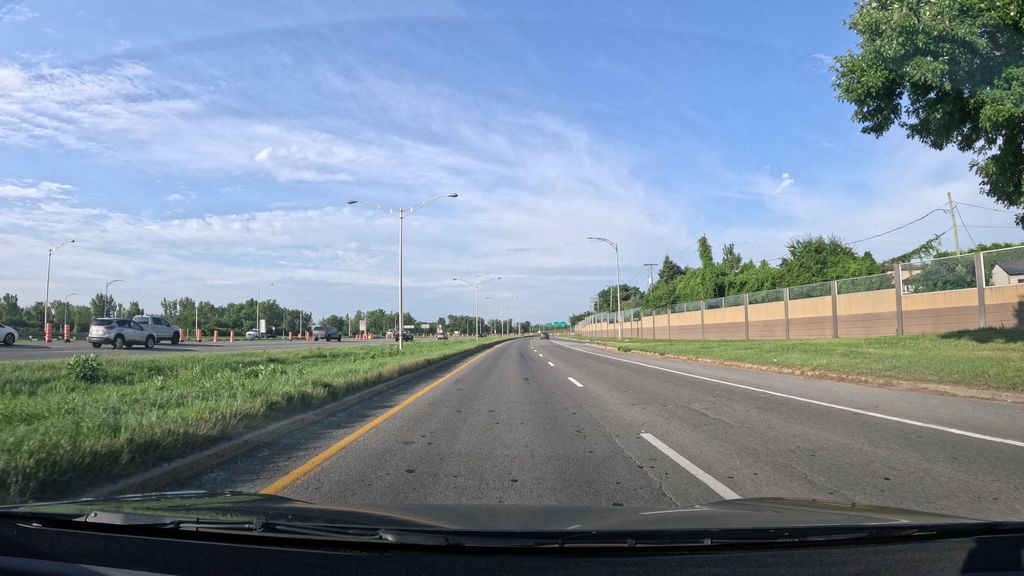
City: montreal